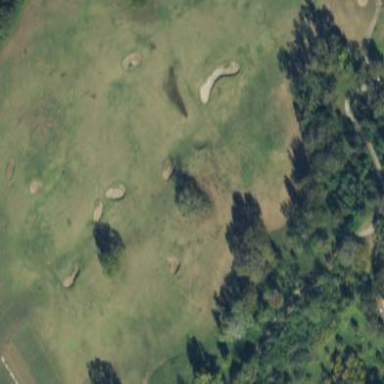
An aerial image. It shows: Golf course featuring driving range.